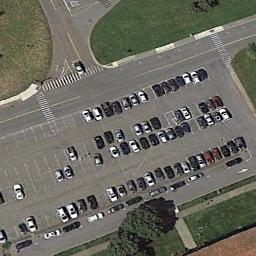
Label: parking_lot